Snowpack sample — Snodgrass Mountain, Crested Butte, Colorado (2/4/25, 12:06 PM MST)
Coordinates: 38.923, -106.968
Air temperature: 35 °F
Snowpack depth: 80 cm
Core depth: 60 cm
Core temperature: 32 °F
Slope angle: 14°, slope face: 78°
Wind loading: low
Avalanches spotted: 0
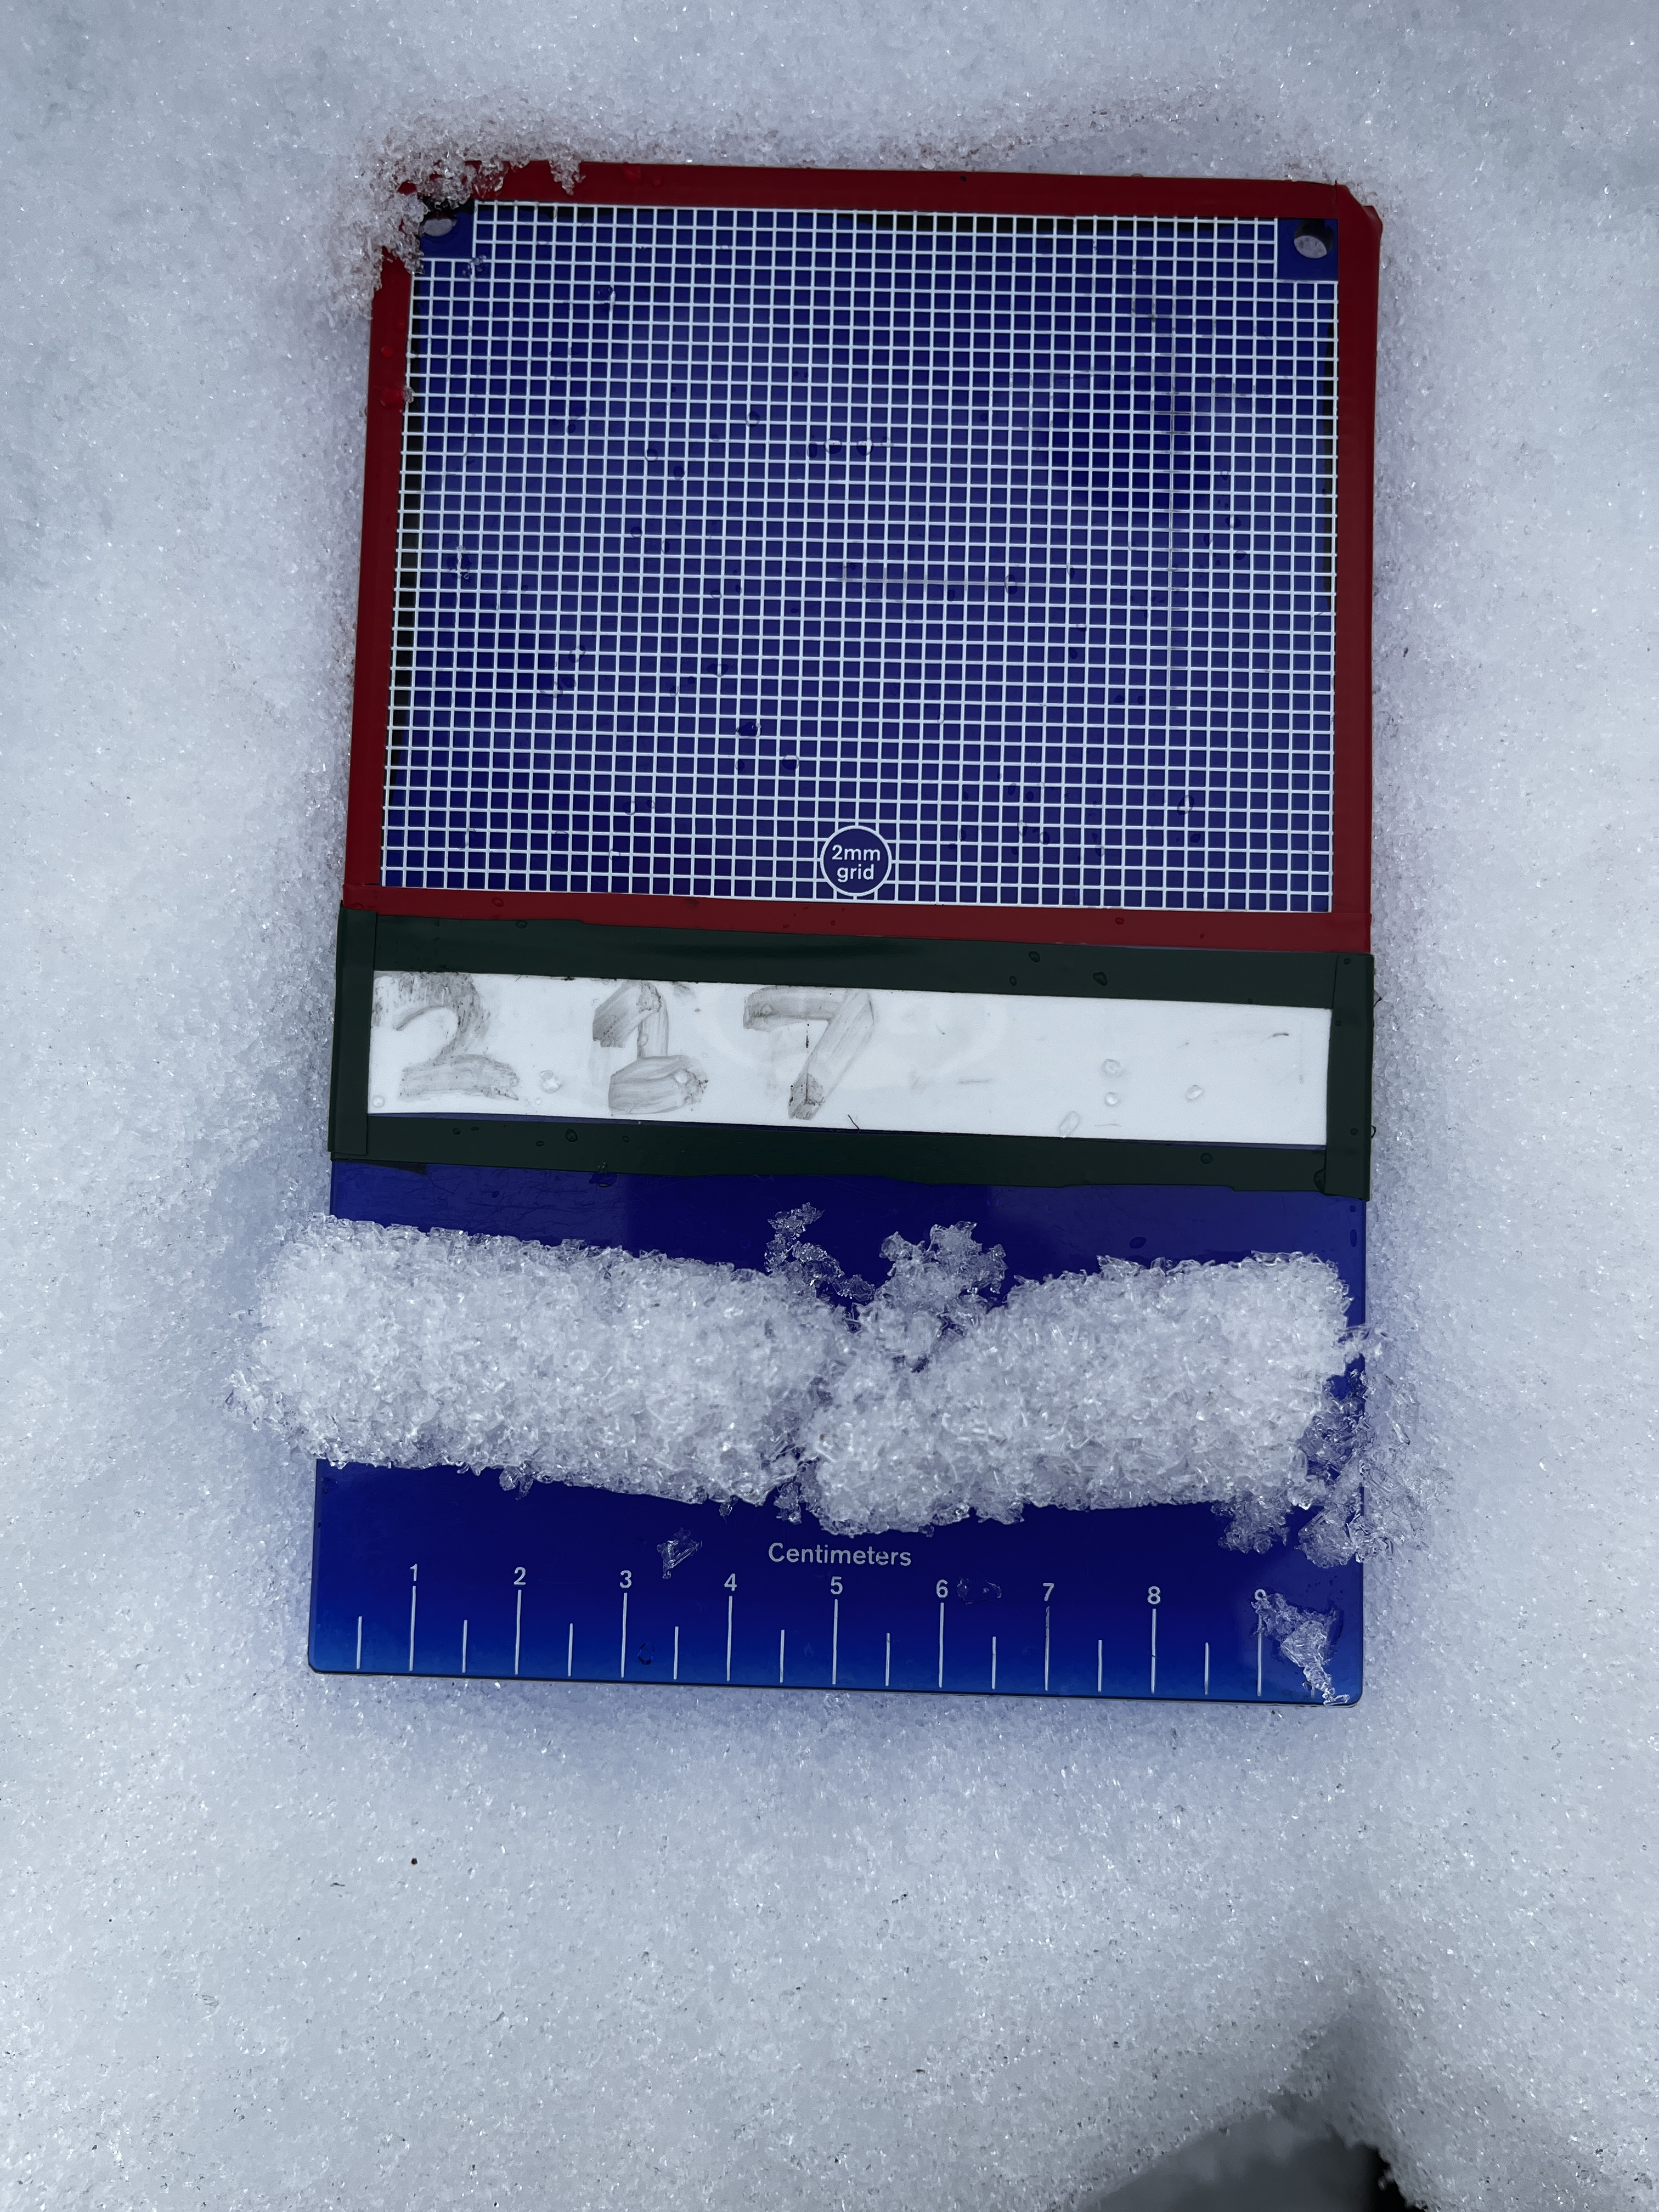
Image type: crystal_card
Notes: No avalanches nearby, unusually warm weather for the last month reported by residents, Collected 25 yards from treeline